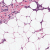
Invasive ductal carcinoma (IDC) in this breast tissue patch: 0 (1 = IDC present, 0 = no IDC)